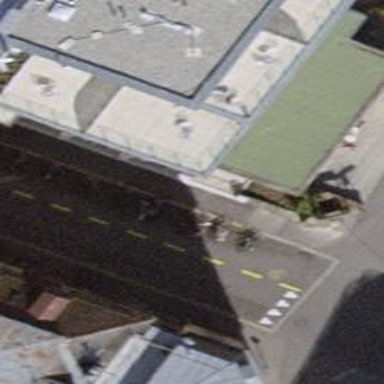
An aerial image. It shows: Cafe.